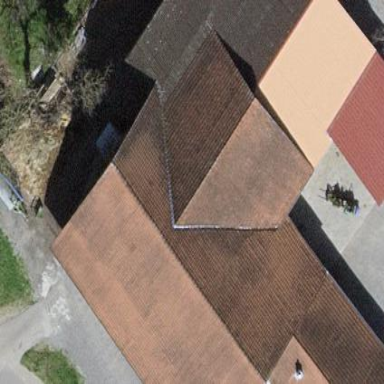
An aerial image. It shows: Rural barn.